Chest X-ray:
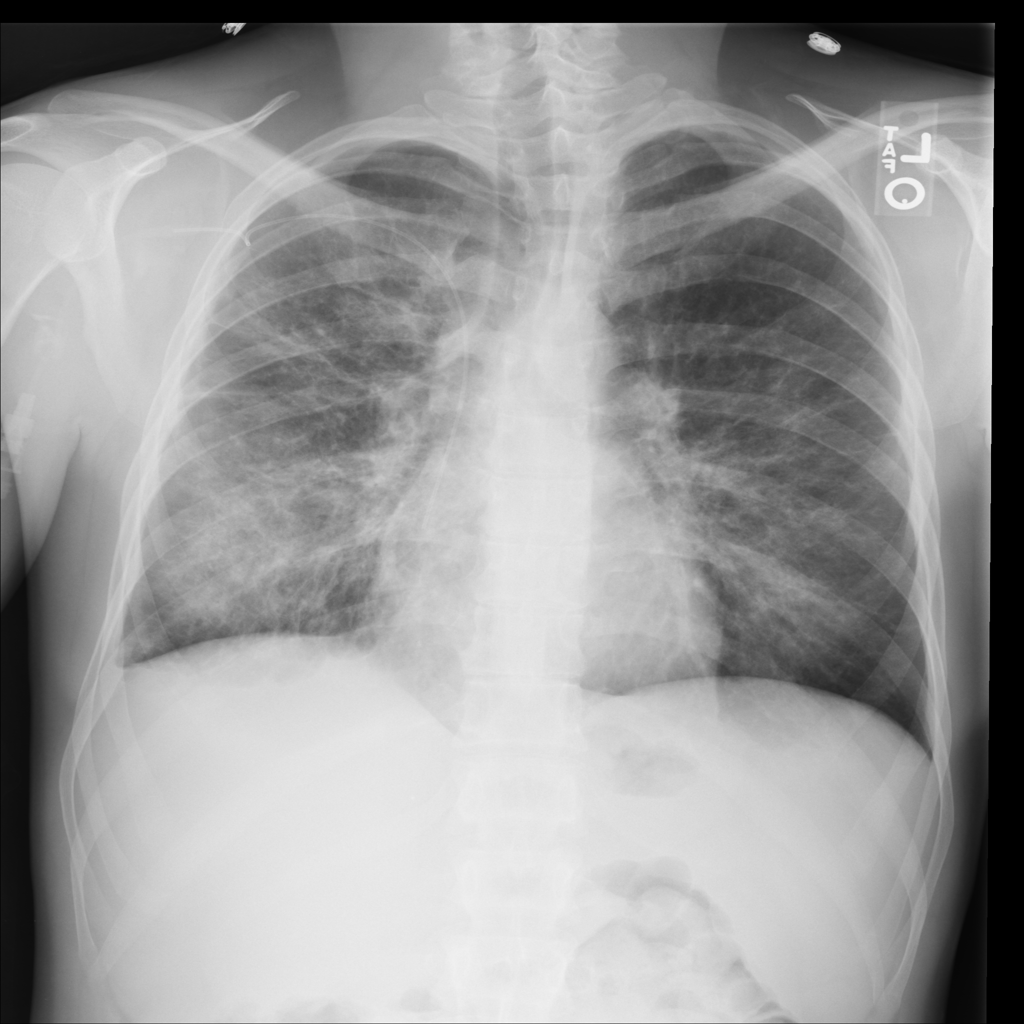
Findings: Consolidation, Effusion
No abnormal finding: no